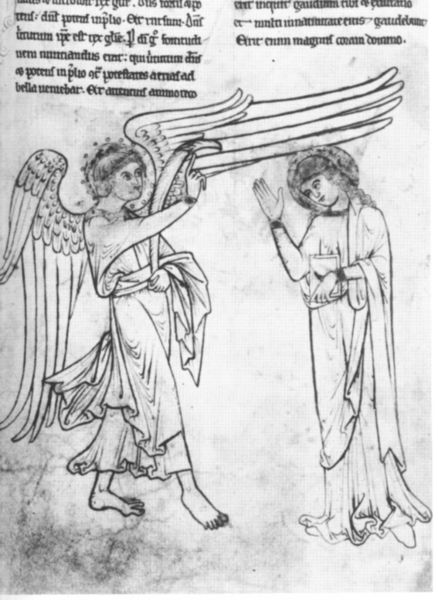
Titel: Bestiarium und andere Texte
Institution: Cambridge, University Library
Schlagwörter: flügel, hand, weiß, finger, frau, schwarz, zeichnung, bibel, mensch, instrument, gewand, engel, schrift, füsse, detail, barfuss, buch, religion, druck, schwarz weiß, stich, seite, illustration, text, buchseite, schein, heiligenschein, toga, mittelalter, heiliger, heilige, heilig, maria, handschrift, verkündigung, latein, gabriel, heiligendarstellung, manuskript, segnet, belehrung, heiligerschein